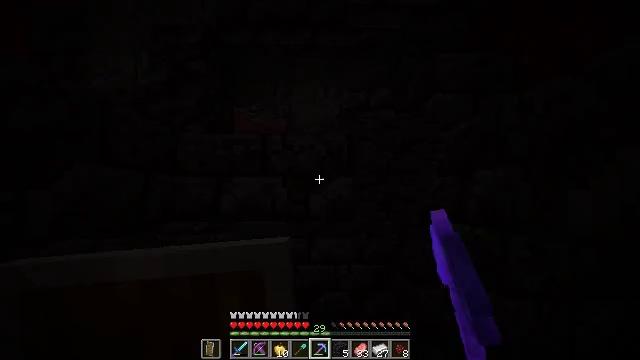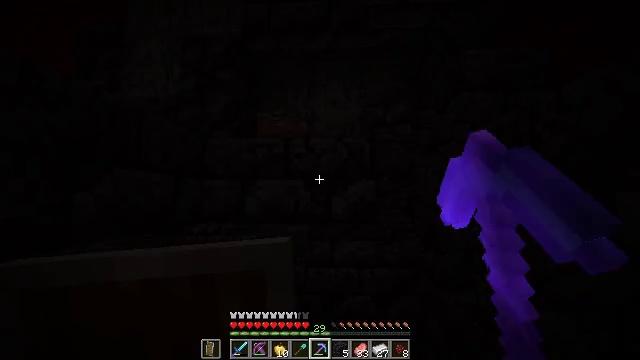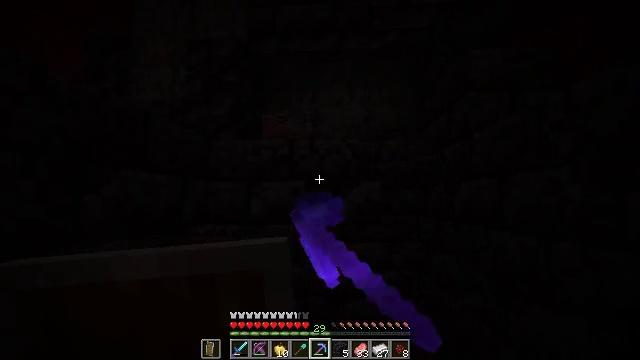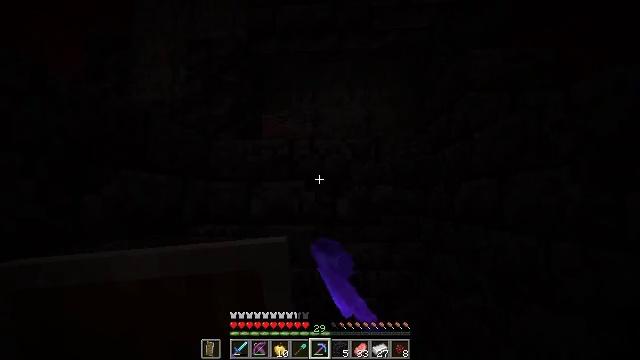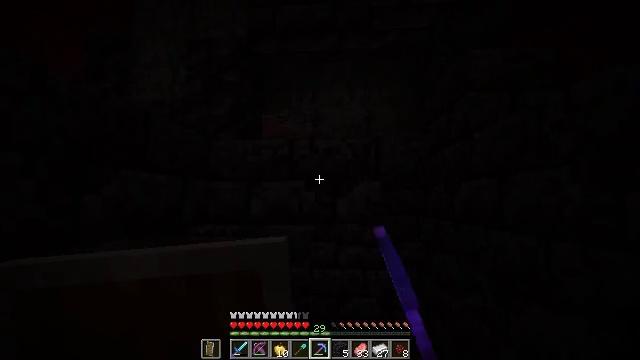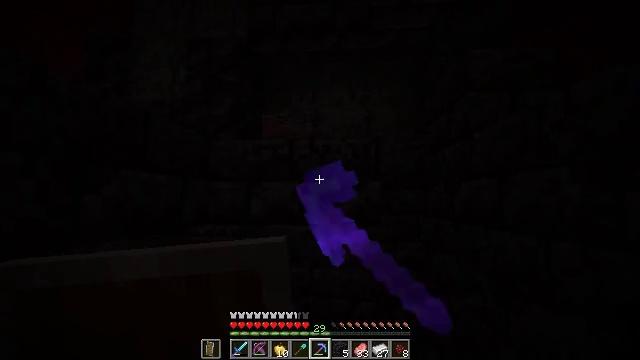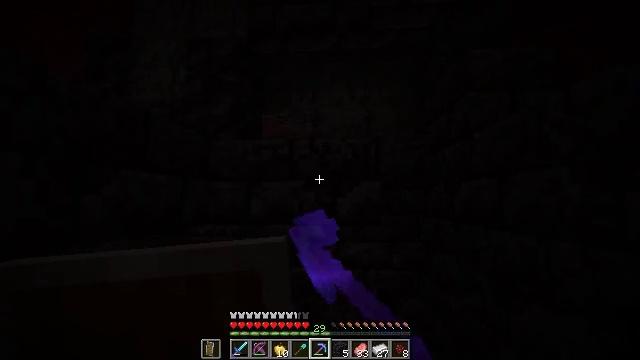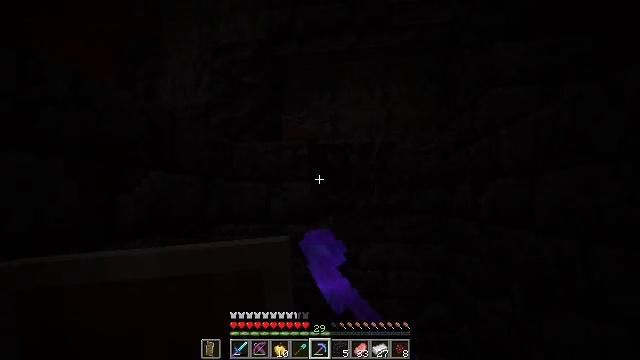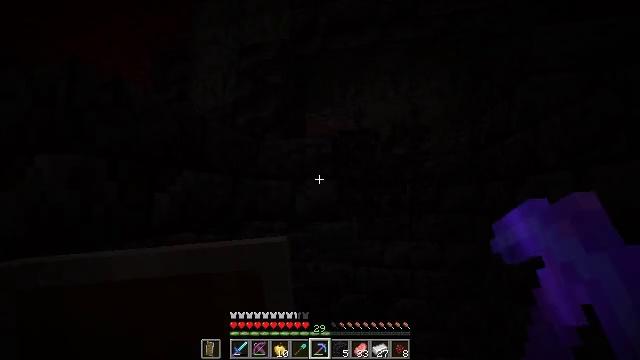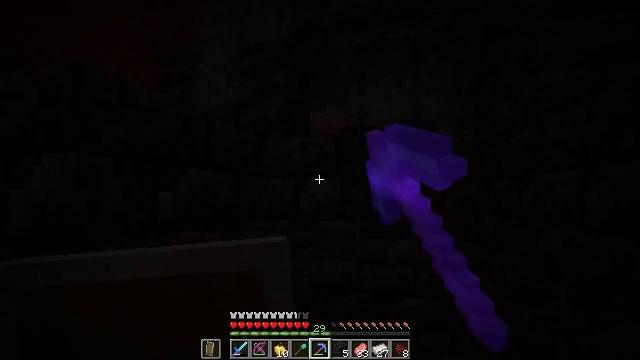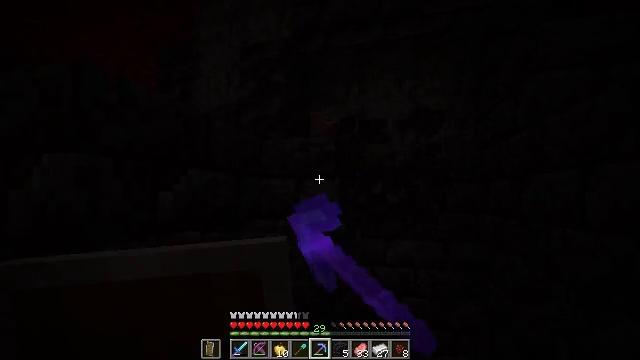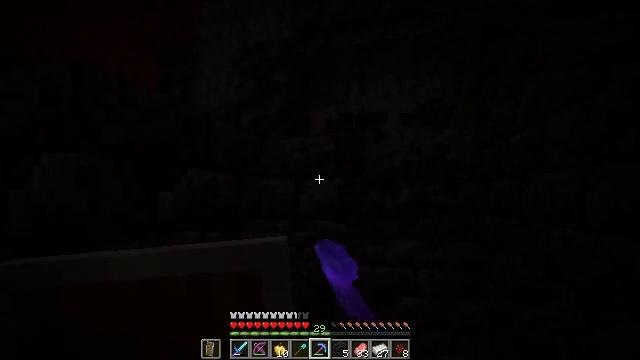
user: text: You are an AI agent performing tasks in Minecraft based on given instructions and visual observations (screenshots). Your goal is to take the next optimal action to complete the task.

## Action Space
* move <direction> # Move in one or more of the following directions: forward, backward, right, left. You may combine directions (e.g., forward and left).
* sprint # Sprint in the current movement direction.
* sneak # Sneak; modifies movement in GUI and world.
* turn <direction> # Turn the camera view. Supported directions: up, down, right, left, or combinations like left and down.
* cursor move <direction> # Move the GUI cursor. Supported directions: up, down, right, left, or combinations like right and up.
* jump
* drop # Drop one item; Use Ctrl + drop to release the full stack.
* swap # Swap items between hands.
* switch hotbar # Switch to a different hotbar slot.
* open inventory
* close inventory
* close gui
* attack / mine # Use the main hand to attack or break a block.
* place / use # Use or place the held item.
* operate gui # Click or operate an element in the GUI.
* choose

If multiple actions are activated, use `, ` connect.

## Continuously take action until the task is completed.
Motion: motion action
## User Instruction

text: Retrieve cracked polished blackstone bricks by mining.
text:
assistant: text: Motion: sneak, turn left, attack / mine
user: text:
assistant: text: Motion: sneak, turn left, attack / mine
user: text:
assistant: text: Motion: sneak, attack / mine
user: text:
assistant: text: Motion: sneak, attack / mine
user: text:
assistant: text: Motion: sneak, attack / mine
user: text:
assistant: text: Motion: sneak, attack / mine
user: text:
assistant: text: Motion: sneak, turn left, attack / mine
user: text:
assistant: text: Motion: sneak, turn left, attack / mine
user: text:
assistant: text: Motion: sneak, attack / mine
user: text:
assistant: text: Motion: sneak, attack / mine
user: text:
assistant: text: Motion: sneak, attack / mine
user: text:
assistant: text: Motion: sneak, attack / mine